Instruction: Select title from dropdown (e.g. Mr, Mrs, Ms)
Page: traveler
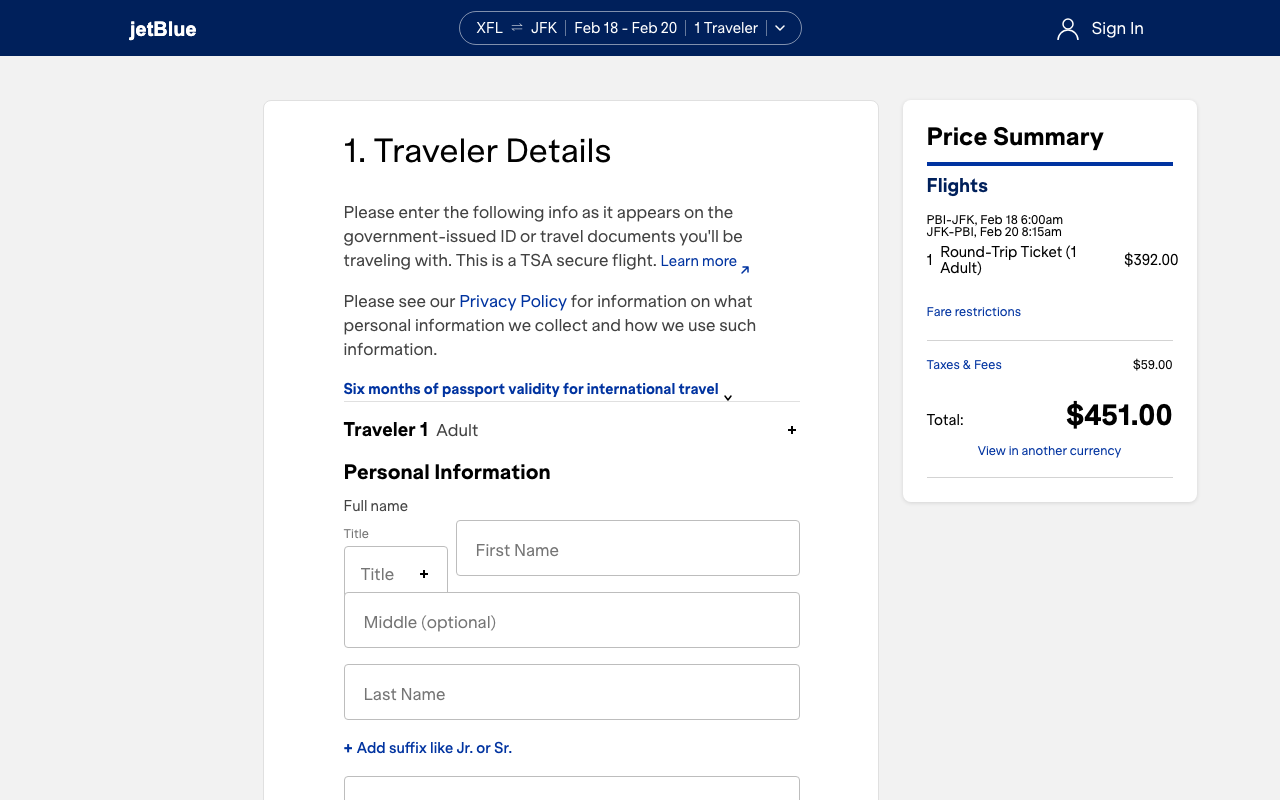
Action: click